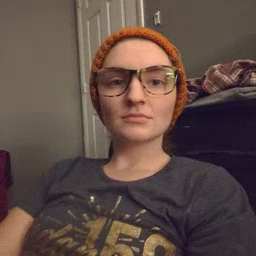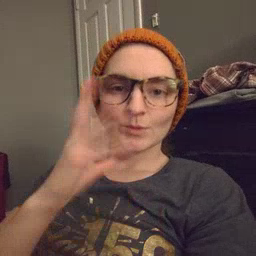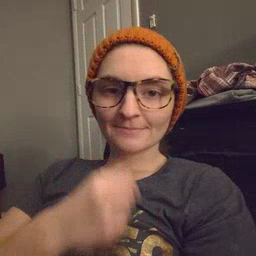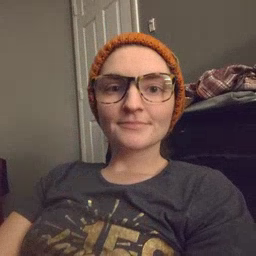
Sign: pretty